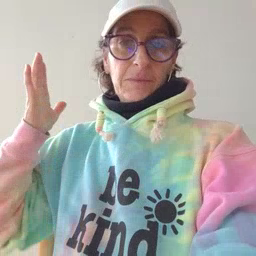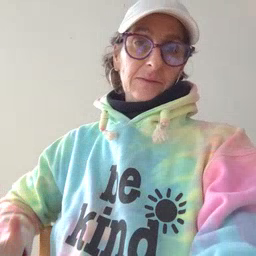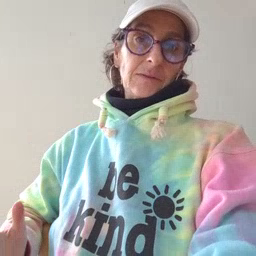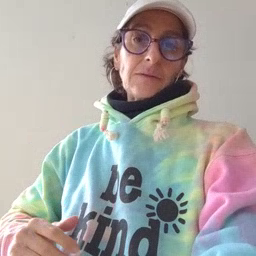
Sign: beside